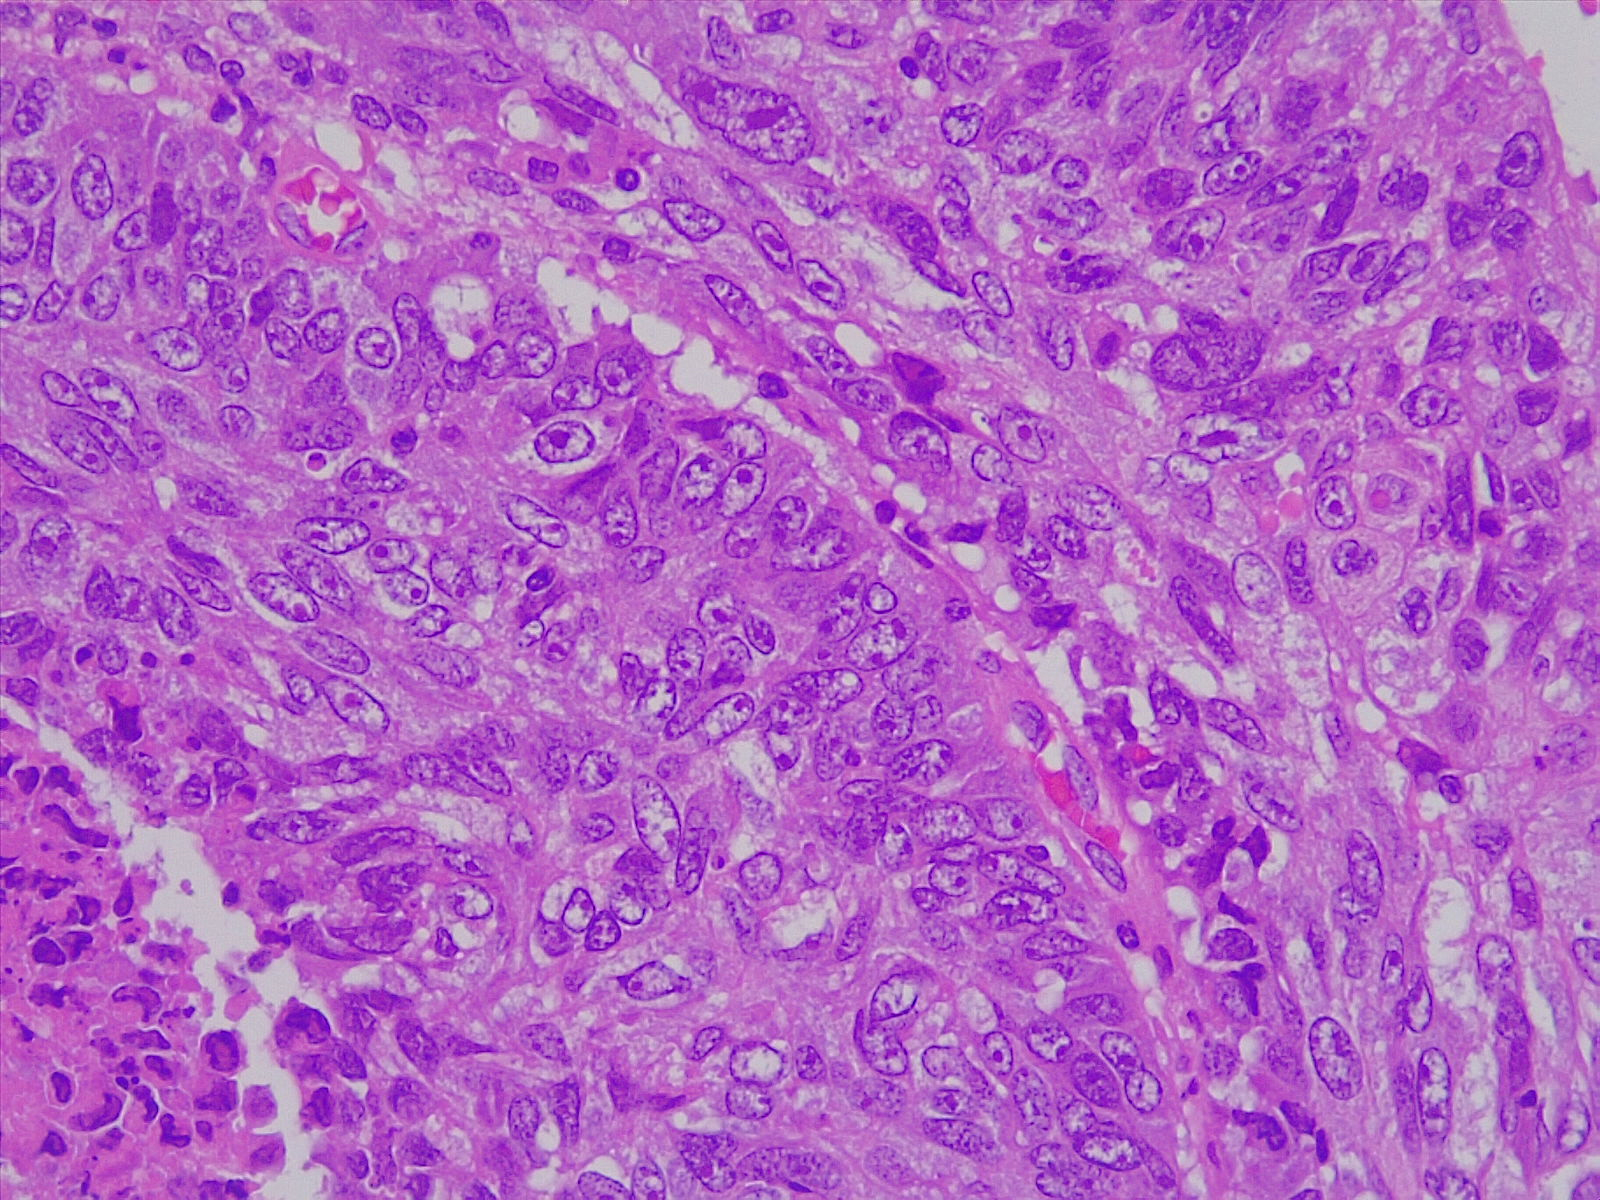
Label: lung squamous cell carcinoma, moderately differentiated